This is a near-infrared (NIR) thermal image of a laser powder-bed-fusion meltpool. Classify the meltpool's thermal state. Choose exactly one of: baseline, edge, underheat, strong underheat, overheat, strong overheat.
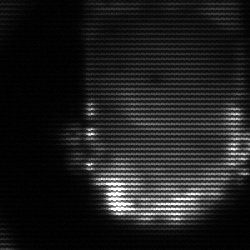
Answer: baseline